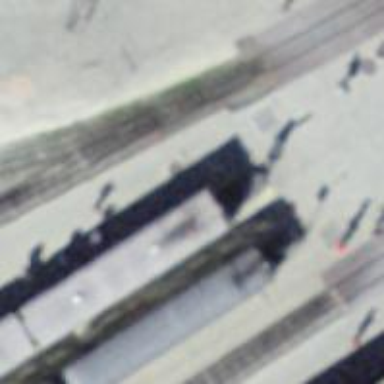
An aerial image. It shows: Narrow-gauge railway siding with 1 track. The track is electrified with contact line.